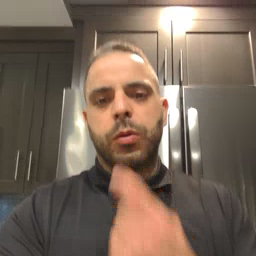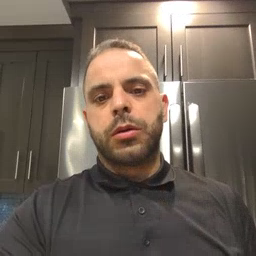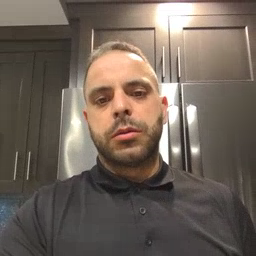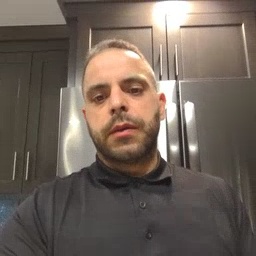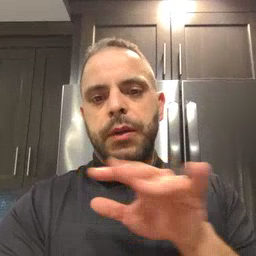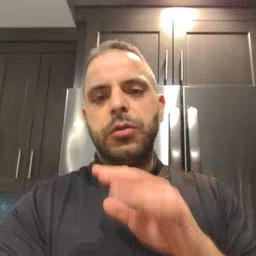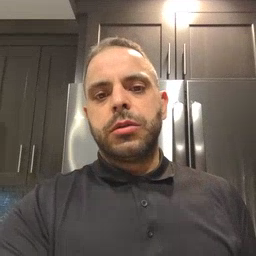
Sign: finger